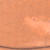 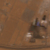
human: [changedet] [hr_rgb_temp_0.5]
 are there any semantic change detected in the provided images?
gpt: The area above the road was urbanized.